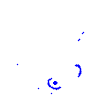
Particle: proton